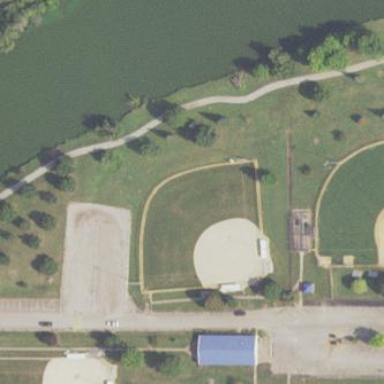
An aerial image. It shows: Softball pitch for leisure and sport activities.